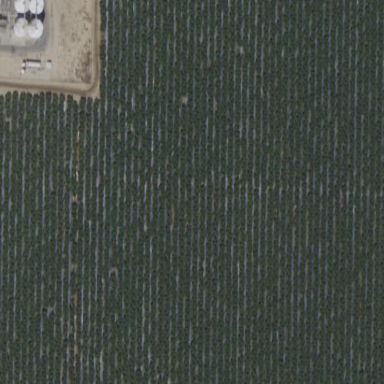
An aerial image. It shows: Orchard filled with peach trees.